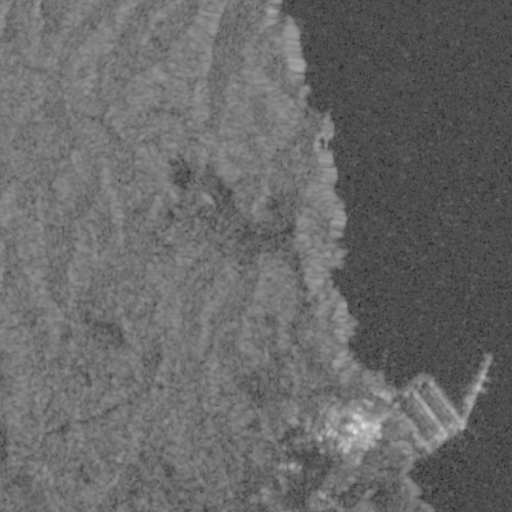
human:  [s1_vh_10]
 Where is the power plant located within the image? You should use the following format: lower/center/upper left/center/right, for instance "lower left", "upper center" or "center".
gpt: The power plant is located in the lower right of the image.
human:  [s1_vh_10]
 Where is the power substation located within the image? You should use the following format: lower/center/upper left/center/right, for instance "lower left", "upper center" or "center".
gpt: The power substation is located in the lower right of the image.
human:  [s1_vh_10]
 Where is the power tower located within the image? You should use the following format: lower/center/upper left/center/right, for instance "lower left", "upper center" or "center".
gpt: The power tower is located in the lower left of the image.
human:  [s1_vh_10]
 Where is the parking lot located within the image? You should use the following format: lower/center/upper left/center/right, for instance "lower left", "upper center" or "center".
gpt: There is no parking lot in the image.

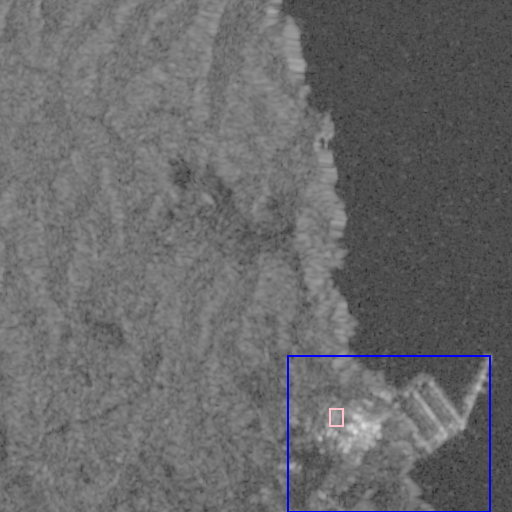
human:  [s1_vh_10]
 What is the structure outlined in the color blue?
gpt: The structure outlined in blue is a power plant.
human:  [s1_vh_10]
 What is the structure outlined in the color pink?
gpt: The structure outlined in pink is a power substation.
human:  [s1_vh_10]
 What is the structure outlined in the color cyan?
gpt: There is no cyan outline.